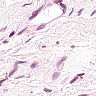
Metastatic tissue present: no